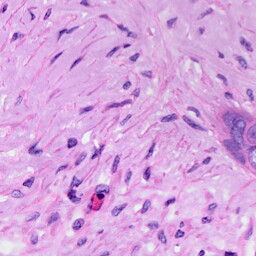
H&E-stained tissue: Ovarian